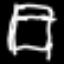
Label: bed